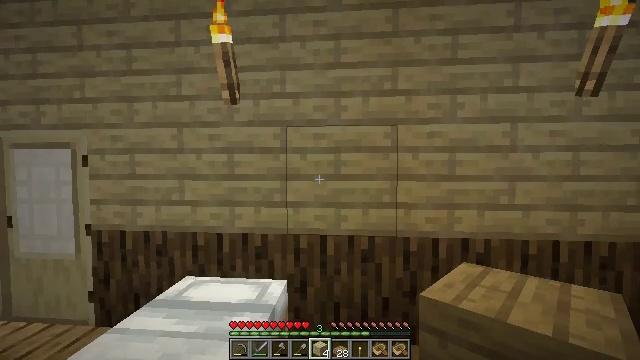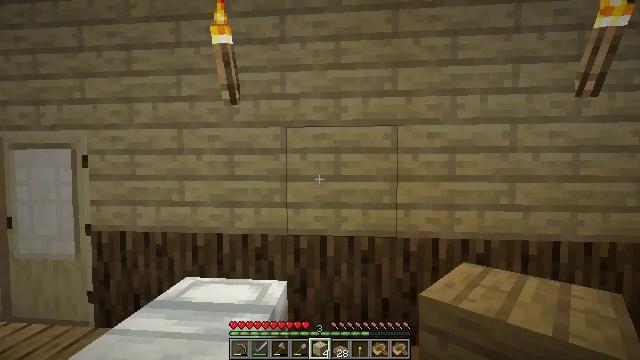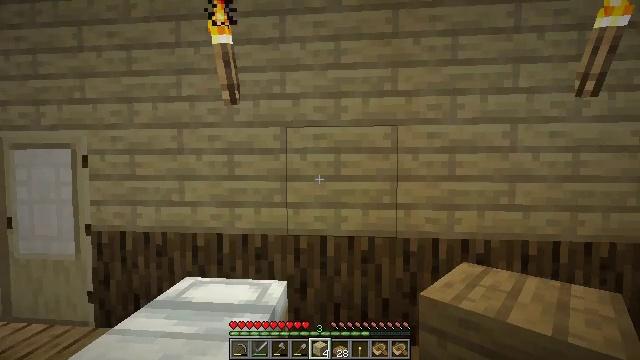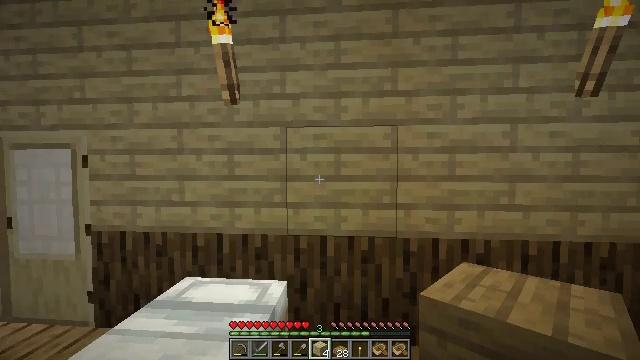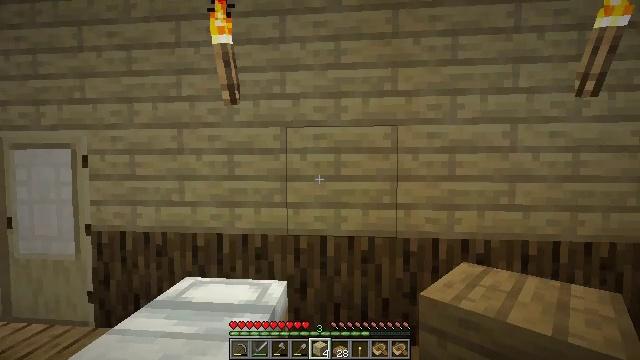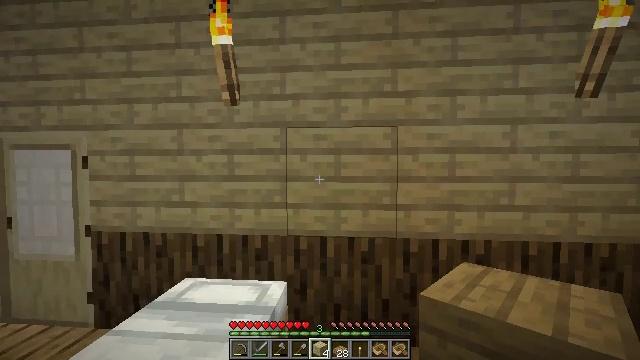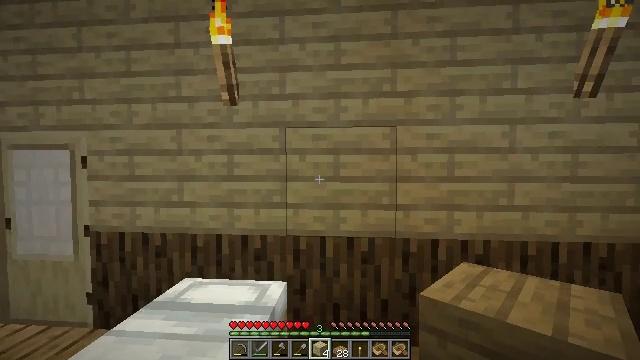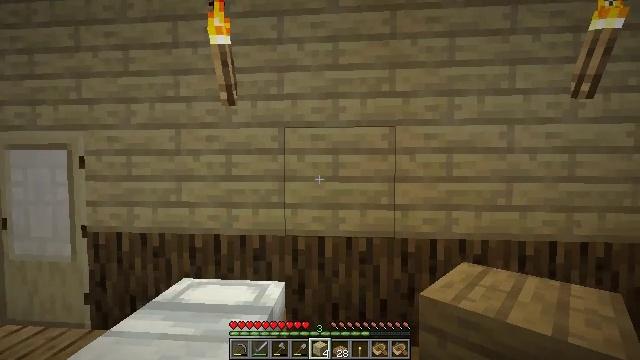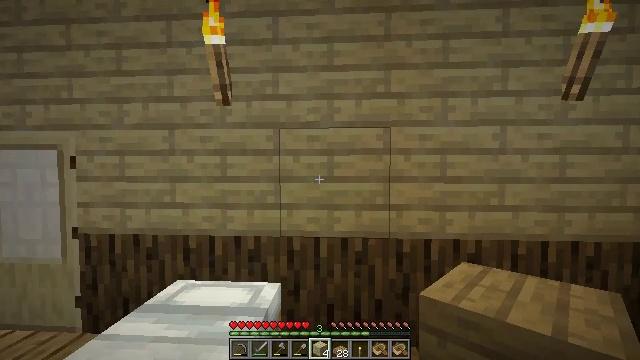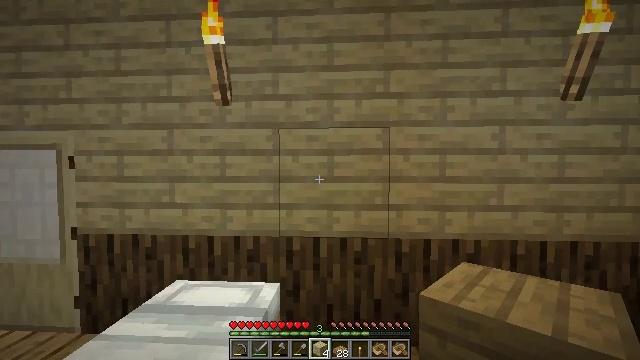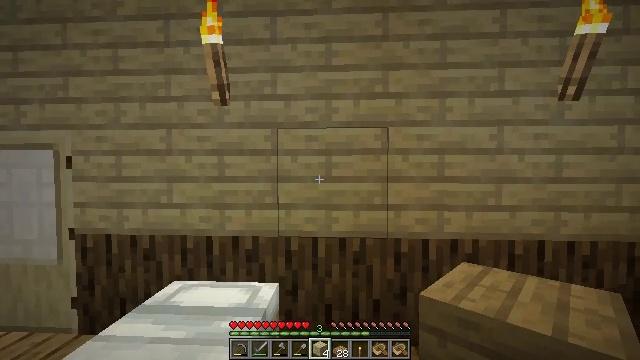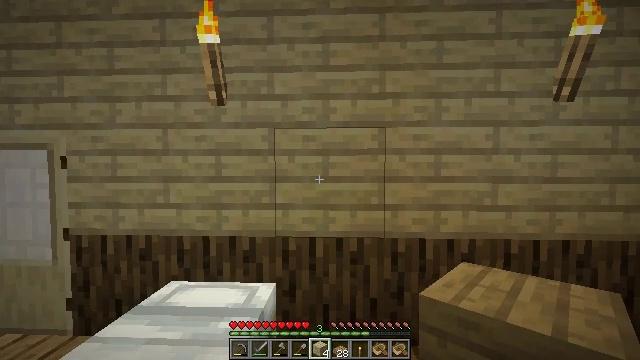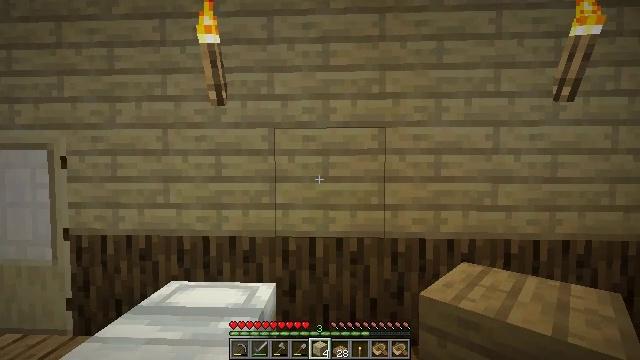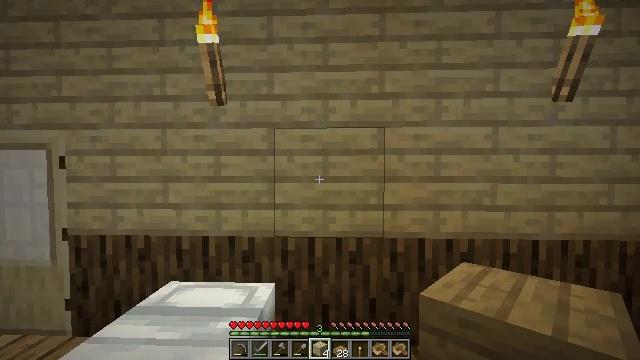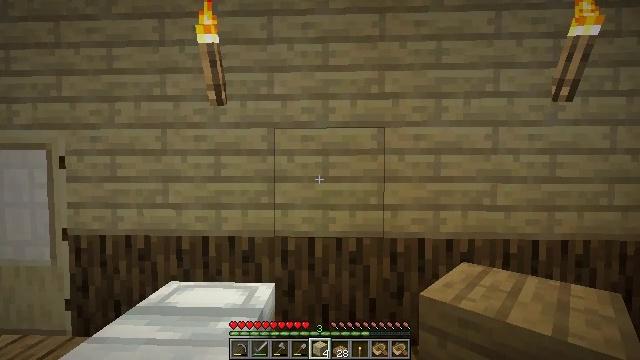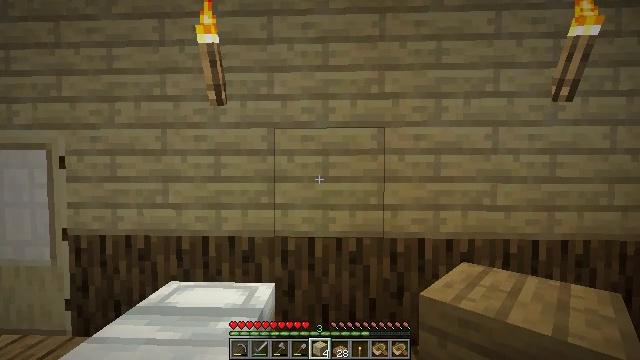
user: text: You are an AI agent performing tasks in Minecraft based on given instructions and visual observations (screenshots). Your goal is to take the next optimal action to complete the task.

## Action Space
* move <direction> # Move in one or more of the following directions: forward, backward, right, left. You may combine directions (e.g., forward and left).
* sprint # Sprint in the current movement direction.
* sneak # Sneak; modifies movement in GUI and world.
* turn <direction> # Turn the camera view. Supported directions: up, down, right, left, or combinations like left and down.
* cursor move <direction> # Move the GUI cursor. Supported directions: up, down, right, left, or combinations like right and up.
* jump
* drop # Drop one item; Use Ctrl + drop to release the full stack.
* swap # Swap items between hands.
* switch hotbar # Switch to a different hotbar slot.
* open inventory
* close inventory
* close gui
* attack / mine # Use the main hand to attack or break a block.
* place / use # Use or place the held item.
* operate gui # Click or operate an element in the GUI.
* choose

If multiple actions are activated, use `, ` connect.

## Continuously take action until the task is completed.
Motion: motion action
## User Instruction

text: Attack the birch planks to recycle them.
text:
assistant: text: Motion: no_op
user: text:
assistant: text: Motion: no_op
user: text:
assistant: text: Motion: no_op
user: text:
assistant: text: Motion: no_op
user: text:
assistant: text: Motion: no_op
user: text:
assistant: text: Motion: no_op
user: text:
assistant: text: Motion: no_op
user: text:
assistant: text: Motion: turn right
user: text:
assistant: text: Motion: no_op
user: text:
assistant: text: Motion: no_op
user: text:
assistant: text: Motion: no_op
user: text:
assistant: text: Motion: no_op
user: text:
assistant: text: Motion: no_op
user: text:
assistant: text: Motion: no_op
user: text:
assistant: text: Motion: no_op
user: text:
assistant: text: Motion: no_op
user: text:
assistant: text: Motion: no_op
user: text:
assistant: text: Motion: no_op
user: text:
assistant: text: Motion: no_op
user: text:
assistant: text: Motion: no_op
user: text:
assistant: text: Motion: no_op
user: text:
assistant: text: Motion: no_op
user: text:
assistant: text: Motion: no_op
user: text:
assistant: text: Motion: no_op
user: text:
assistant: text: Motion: no_op
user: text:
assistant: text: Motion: no_op
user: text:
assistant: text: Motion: no_op
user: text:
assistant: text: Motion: no_op
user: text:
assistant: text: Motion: no_op
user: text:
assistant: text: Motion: no_op